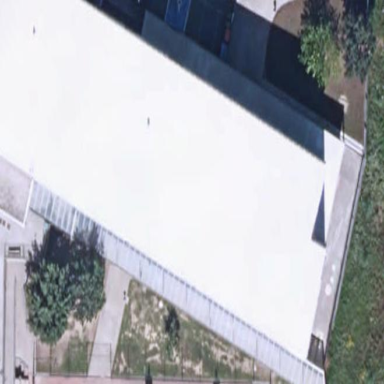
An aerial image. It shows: School building.